Current action and preconditions to check: trajectory_clear

Your task: For each precondition in the list above, predict whether it will hold at this action.

Consider the current scene as observed from the mobile robot's camera, and analyze the predicted future states of all dynamic agents (e.g., people, animals, vehicles, or any moving entities) within the NEXT SECOND.

IMPORTANT: Only answer "very likely" if you are absolutely certain—based on strong, clear evidence—that a dynamic agent will violate the precondition in the predicted future state. Do NOT answer "very likely" for unlikely, ambiguous, or low-probability risks.

Ask yourself for each precondition: Is there a high probability, with clear and convincing evidence, that the predicted future states of any dynamic agent will interfere with the predicted future state of the currently executing action within the NEXT SECOND, causing that precondition to fail?

Assess the risk level based on these predictions. Use "likely" or "very likely" if motions create a clear risk of interference.

Use "neutral" or "improbable" if agents are nearby but their predicted paths are clearly diverging or non-conflicting.

Failure Risk Categories: "very improbable", "improbable", "neutral", "likely", "very likely"

Answer Format: Output ONLY the probability_of_failure value from these categories: "very improbable", "improbable", "neutral", "likely", "very likely"

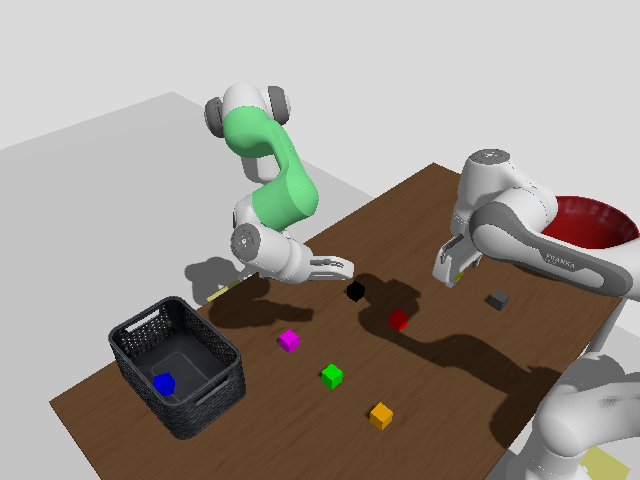

Answer: improbable